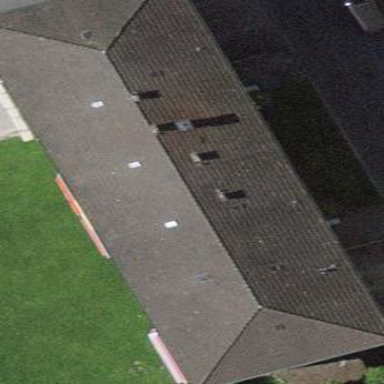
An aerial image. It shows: Apartment building with hipped roof.